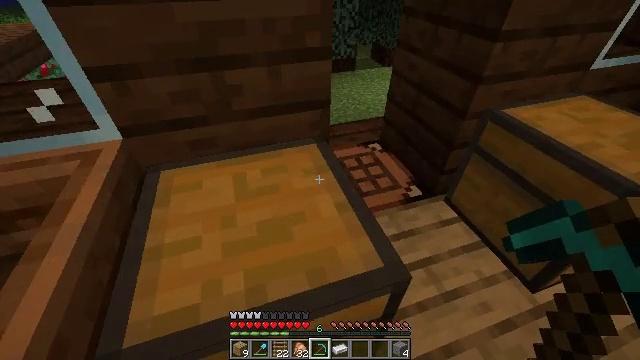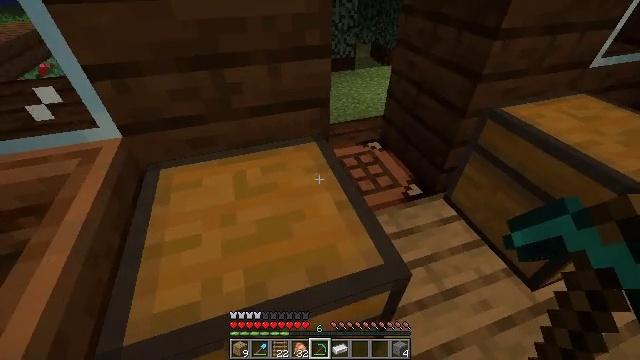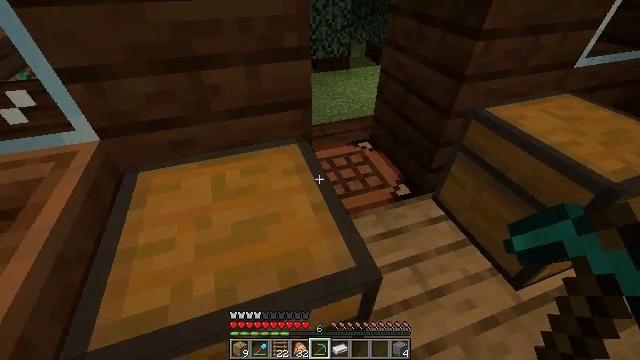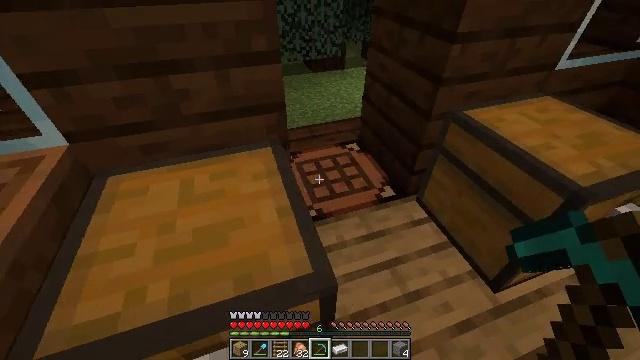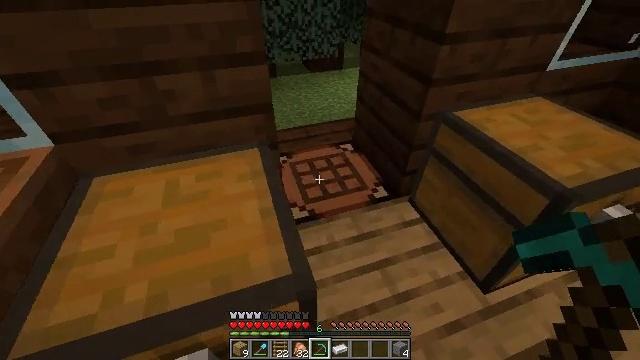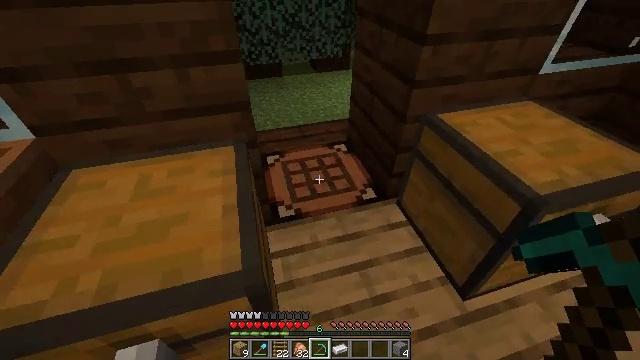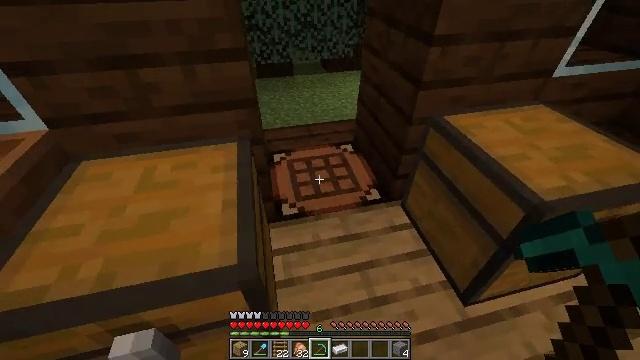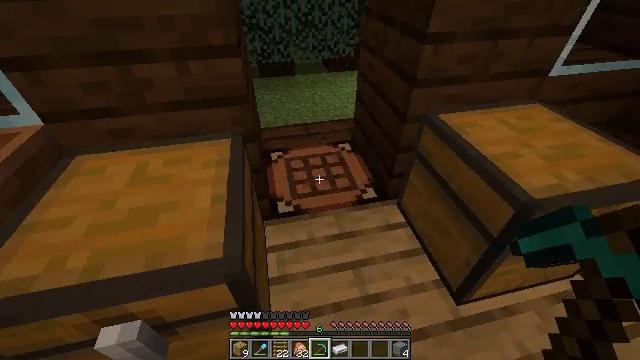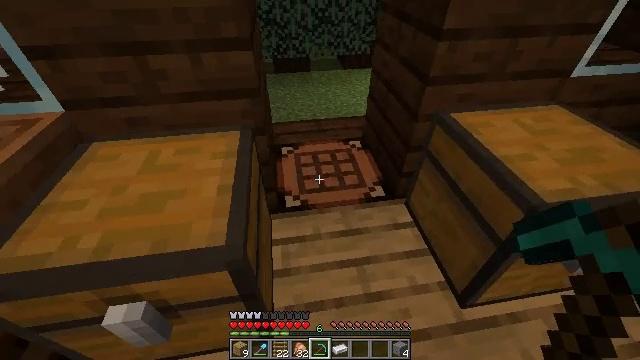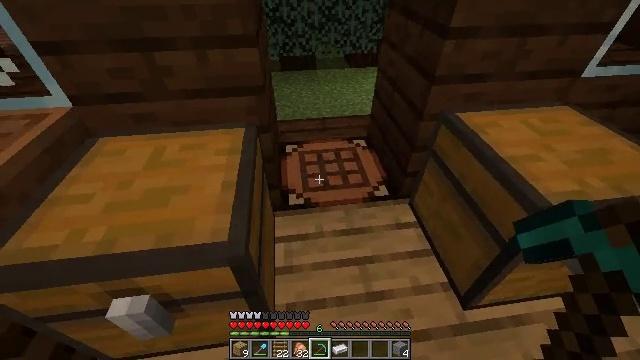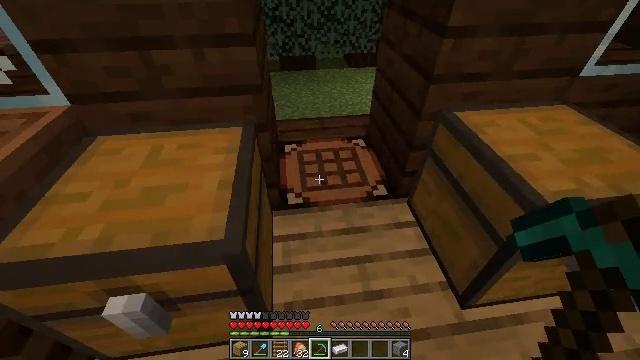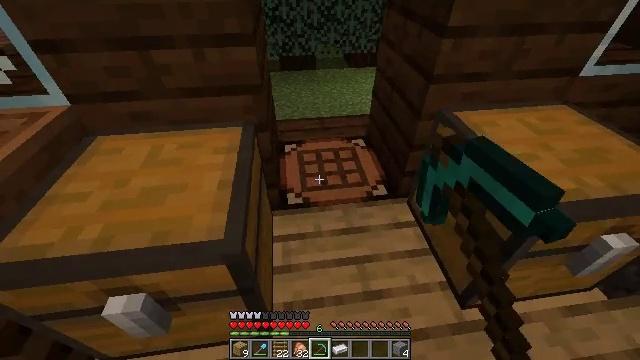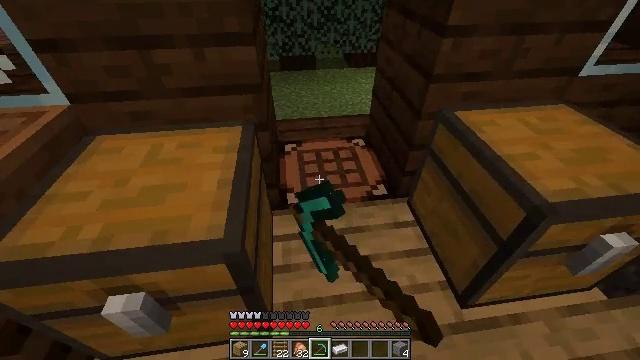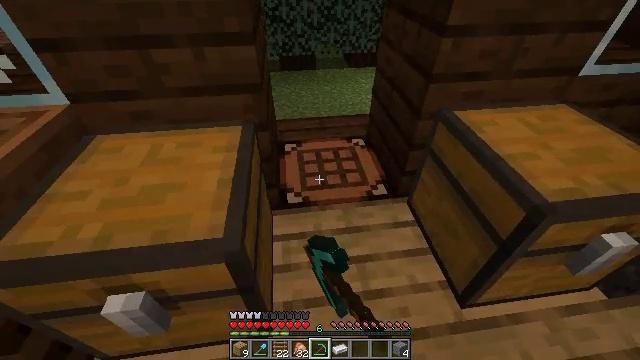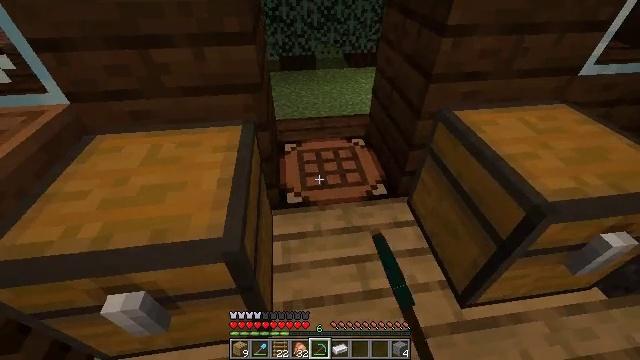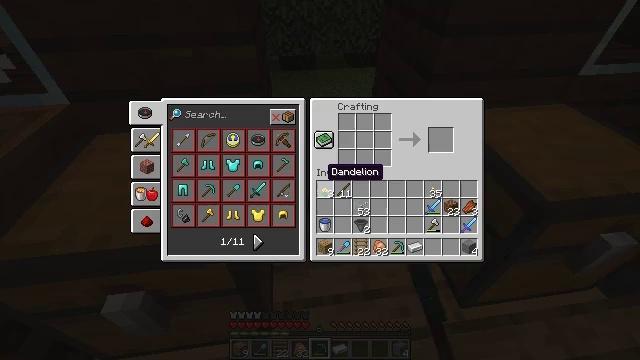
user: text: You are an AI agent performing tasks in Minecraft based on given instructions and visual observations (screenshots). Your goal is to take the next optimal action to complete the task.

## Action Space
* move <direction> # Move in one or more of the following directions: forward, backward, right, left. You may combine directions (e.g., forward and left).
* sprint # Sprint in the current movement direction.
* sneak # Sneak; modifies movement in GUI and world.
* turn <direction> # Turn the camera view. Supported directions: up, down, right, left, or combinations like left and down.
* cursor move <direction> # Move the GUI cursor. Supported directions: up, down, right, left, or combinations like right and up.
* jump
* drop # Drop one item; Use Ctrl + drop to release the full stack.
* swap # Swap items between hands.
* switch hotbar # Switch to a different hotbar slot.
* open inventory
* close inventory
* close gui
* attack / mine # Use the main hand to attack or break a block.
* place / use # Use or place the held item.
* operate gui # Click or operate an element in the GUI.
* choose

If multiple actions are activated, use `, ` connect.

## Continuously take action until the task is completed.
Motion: motion action
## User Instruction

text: Use the materials to craft a stonecutter.
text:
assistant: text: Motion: no_op
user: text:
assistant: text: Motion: move right
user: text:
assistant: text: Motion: move right
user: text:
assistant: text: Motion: move right
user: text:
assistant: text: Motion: turn left
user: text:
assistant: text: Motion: turn left
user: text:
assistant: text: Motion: no_op
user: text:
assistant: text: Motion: turn left
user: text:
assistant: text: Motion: turn left
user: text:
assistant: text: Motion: use / place
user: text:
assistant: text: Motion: use / place
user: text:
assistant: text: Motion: use / place
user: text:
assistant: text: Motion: no_op
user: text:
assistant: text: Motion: no_op
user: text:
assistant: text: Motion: open gui
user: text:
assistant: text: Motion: no_op
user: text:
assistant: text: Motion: no_op
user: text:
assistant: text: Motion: no_op
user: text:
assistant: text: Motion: no_op
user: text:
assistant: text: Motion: no_op
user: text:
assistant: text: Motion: cursor move left and up
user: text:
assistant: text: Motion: cursor move left and up
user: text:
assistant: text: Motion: cursor move left
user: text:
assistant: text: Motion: cursor move left
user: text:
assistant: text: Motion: no_op
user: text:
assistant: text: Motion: no_op
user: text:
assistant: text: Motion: no_op
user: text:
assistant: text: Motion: cursor move up
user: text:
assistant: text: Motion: no_op
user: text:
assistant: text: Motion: no_op